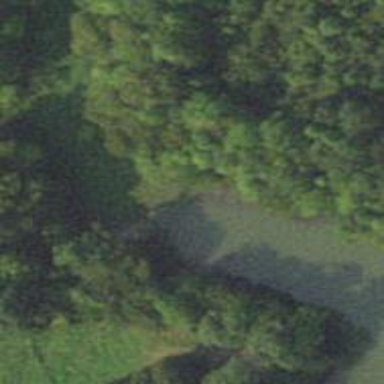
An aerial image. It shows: Beautiful river scene.